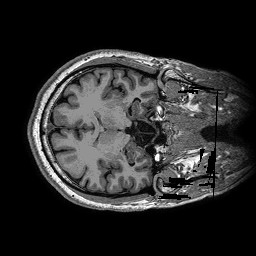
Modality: T1w
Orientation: axial
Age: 37
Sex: male